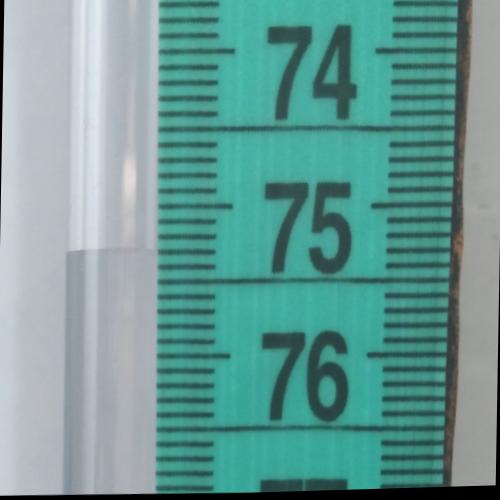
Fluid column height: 75.3 cm